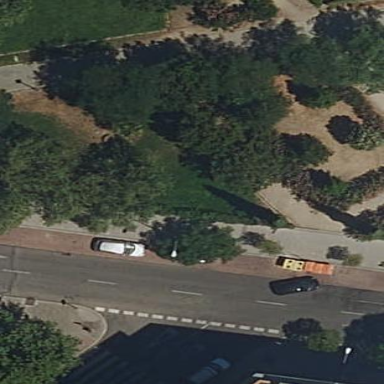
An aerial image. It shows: Garden with kerb barrier.